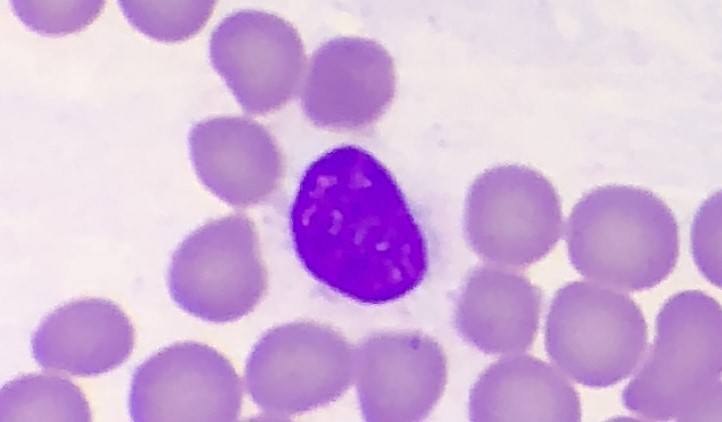
White blood cell type: Lymphocyte